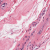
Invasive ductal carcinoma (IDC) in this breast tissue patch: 0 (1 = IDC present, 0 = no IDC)